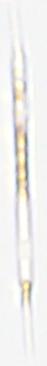
Label: Rhizosolenia